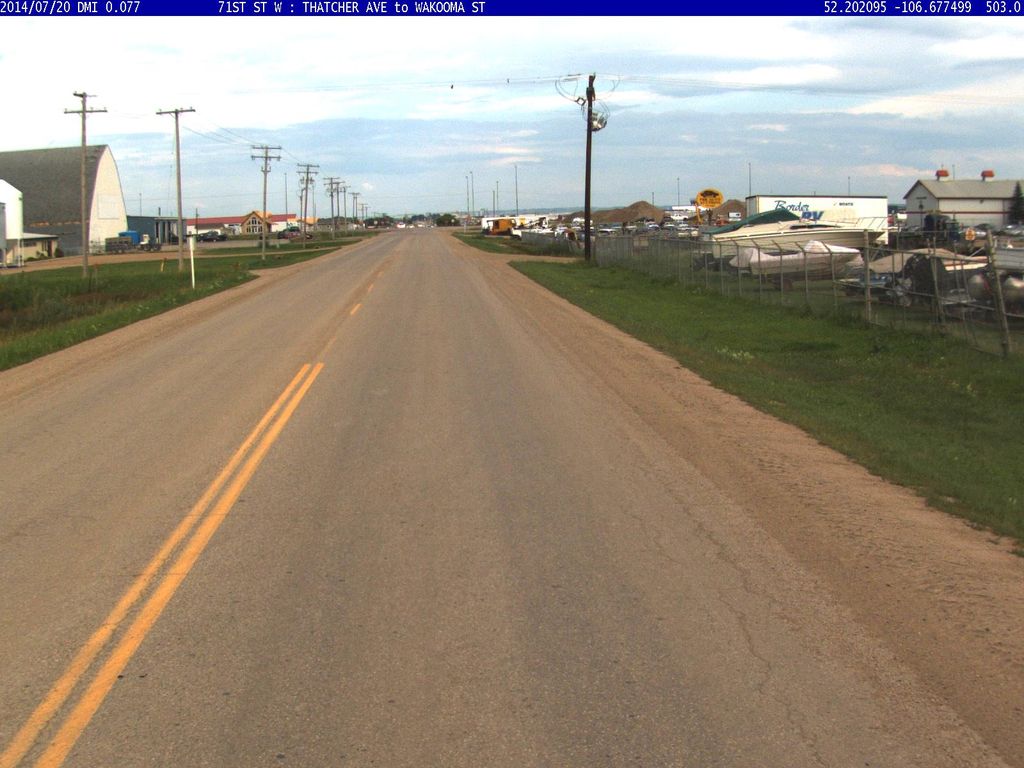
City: saskatoon